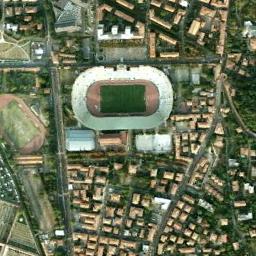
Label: stadium